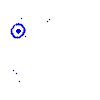
Particle: kaon